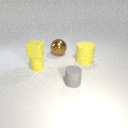
large yellow rubber cylinder to the right of large brown metal sphere